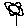
Label: flower